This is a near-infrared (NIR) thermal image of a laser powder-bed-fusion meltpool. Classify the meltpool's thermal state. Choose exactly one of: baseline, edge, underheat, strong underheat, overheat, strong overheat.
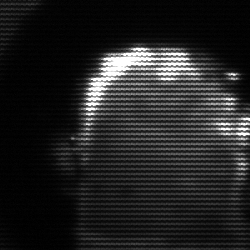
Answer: baseline